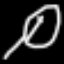
Label: leaf